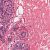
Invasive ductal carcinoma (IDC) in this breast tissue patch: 0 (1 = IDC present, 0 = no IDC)